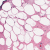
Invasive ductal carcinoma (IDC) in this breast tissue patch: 0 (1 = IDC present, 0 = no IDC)